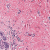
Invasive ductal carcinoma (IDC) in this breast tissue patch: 0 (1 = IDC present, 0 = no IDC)